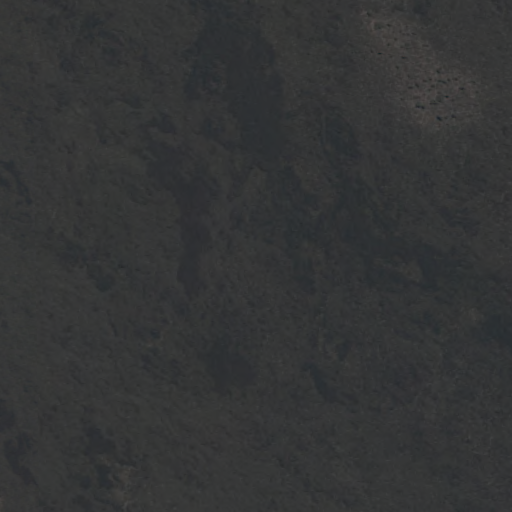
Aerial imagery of lava area in Hawaii named Kamo‘oali‘i Lava Flow containing only unknown